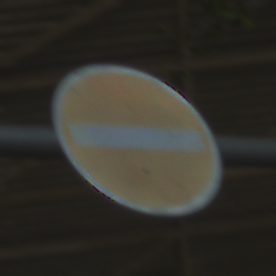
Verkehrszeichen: VerbotDerEinfahrt
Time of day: Midday
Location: Indoor (Urban)
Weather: NotSpecified
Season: NotSpecified
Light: Natural